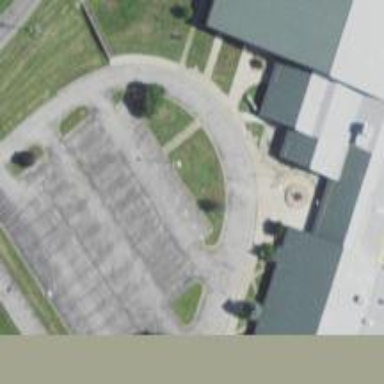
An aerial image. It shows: Parking area.